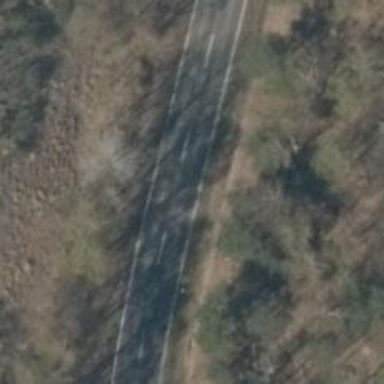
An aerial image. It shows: Secondary road with asphalt surface.